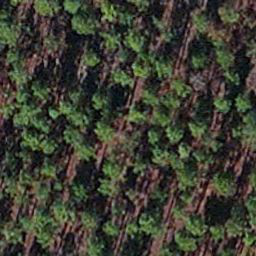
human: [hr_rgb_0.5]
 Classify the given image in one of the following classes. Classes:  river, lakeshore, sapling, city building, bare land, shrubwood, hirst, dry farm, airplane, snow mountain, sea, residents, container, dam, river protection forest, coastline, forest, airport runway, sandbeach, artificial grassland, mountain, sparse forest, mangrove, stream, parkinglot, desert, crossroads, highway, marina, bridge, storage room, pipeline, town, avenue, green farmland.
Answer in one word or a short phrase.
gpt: sapling